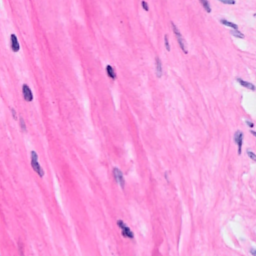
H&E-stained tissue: Breast